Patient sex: M
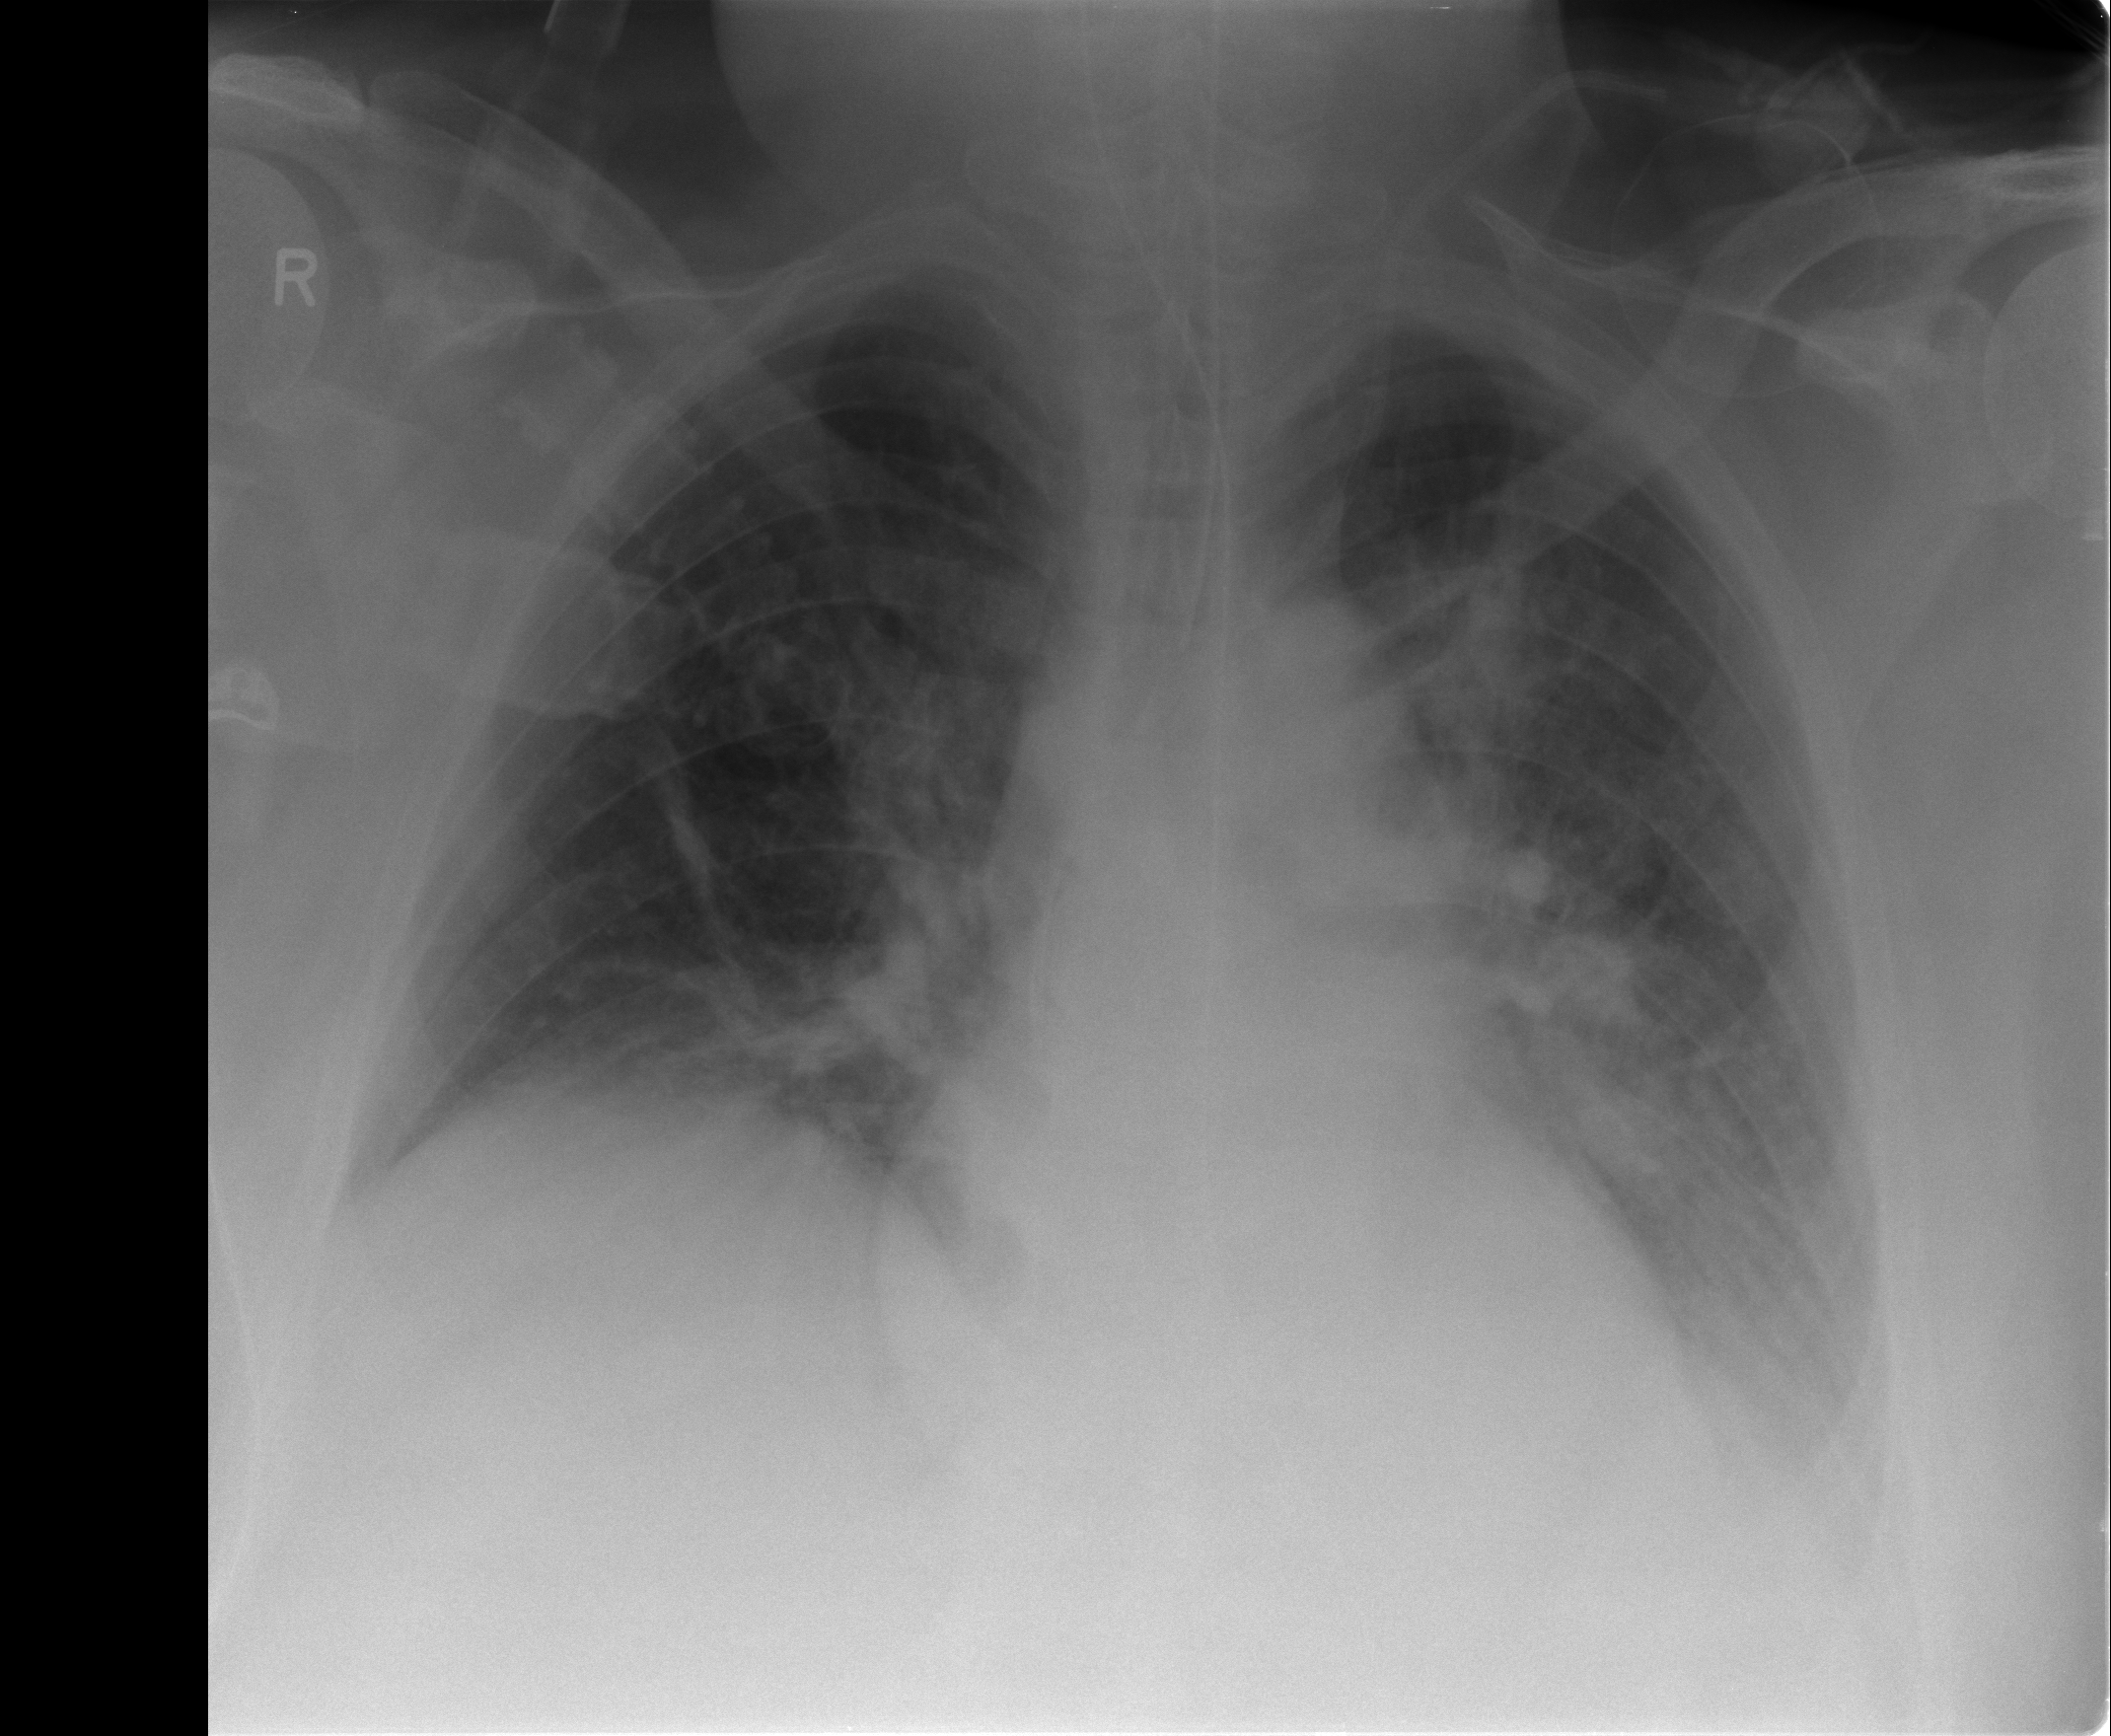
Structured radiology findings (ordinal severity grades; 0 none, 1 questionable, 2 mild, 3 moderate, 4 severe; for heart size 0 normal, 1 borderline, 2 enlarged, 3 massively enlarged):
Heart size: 2
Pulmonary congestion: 2
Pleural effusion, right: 1
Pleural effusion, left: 2
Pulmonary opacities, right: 1
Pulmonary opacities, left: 3
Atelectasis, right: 2
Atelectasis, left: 2